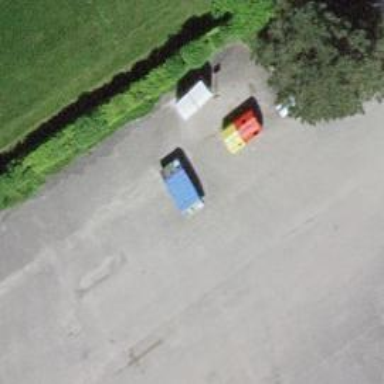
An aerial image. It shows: Recycling container in the area designated for recycling.